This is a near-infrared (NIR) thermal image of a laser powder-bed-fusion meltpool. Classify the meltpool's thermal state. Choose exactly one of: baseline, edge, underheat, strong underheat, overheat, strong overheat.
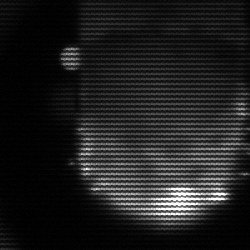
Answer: baseline